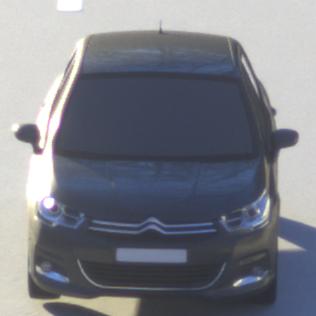
Make: Citroen
Model: C4 VTi 95
Detailed model: C4 (II)
Model produced from: 2012/08
Model produced until: 2013/06
Doors: 5
Color: gray
Road condition: dry road
Daytime: sunrise or sunset
Contrast: high contrast